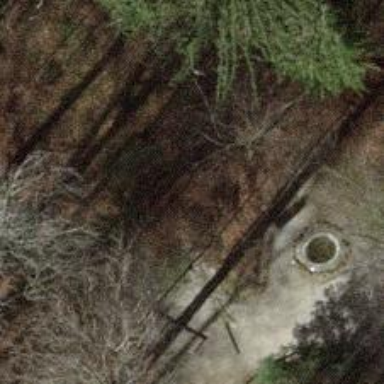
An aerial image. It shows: Brown bench.